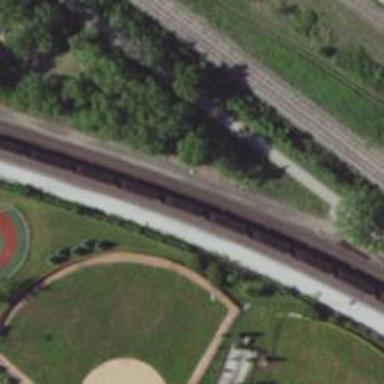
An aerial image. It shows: Railway track.